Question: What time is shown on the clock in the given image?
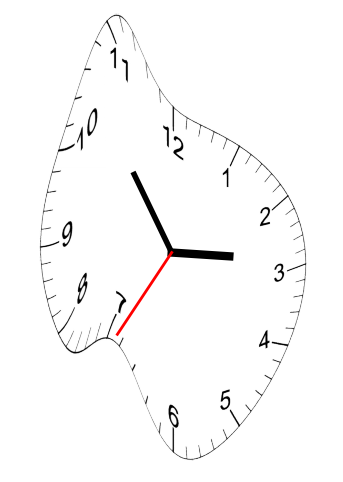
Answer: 02:53:35